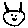
Label: cat